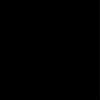
Label: dusty